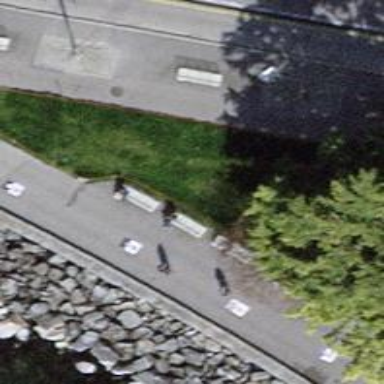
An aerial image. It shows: White bench.